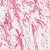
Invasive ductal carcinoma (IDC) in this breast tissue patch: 0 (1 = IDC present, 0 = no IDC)